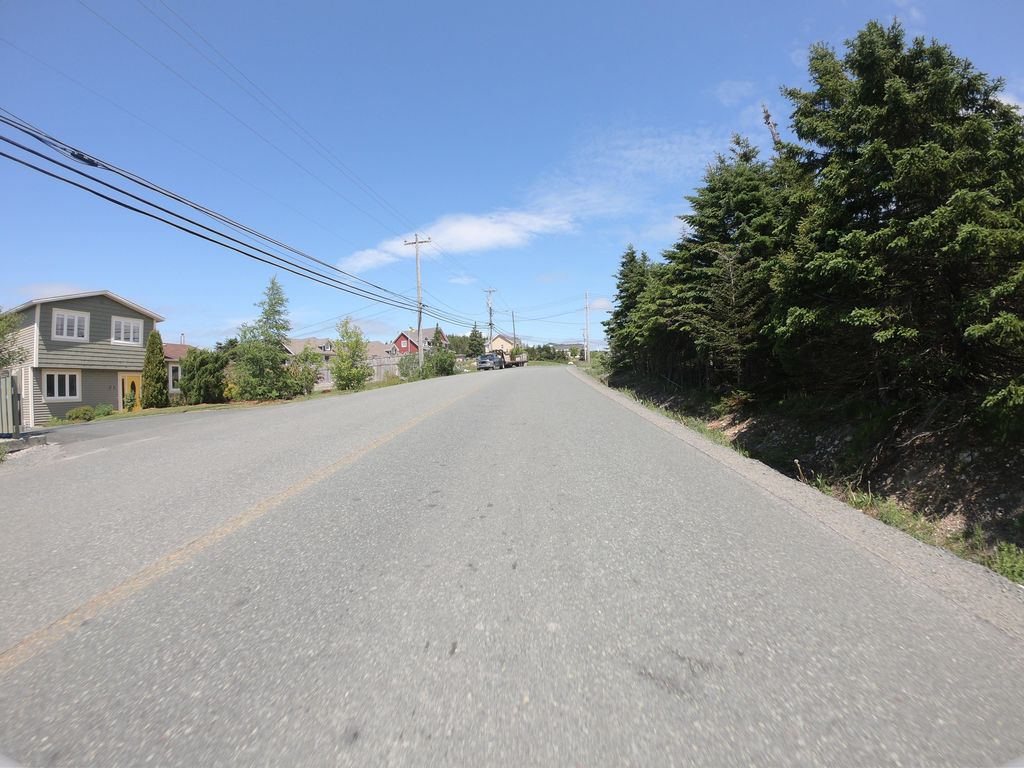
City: st_johns